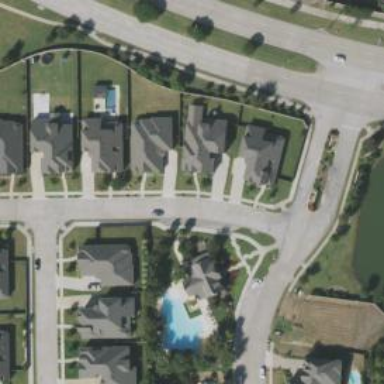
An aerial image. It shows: Residential road with sidewalk on the left side.